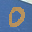
Label: 0